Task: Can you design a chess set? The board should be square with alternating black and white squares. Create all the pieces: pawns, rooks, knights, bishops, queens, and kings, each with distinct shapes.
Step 2777:
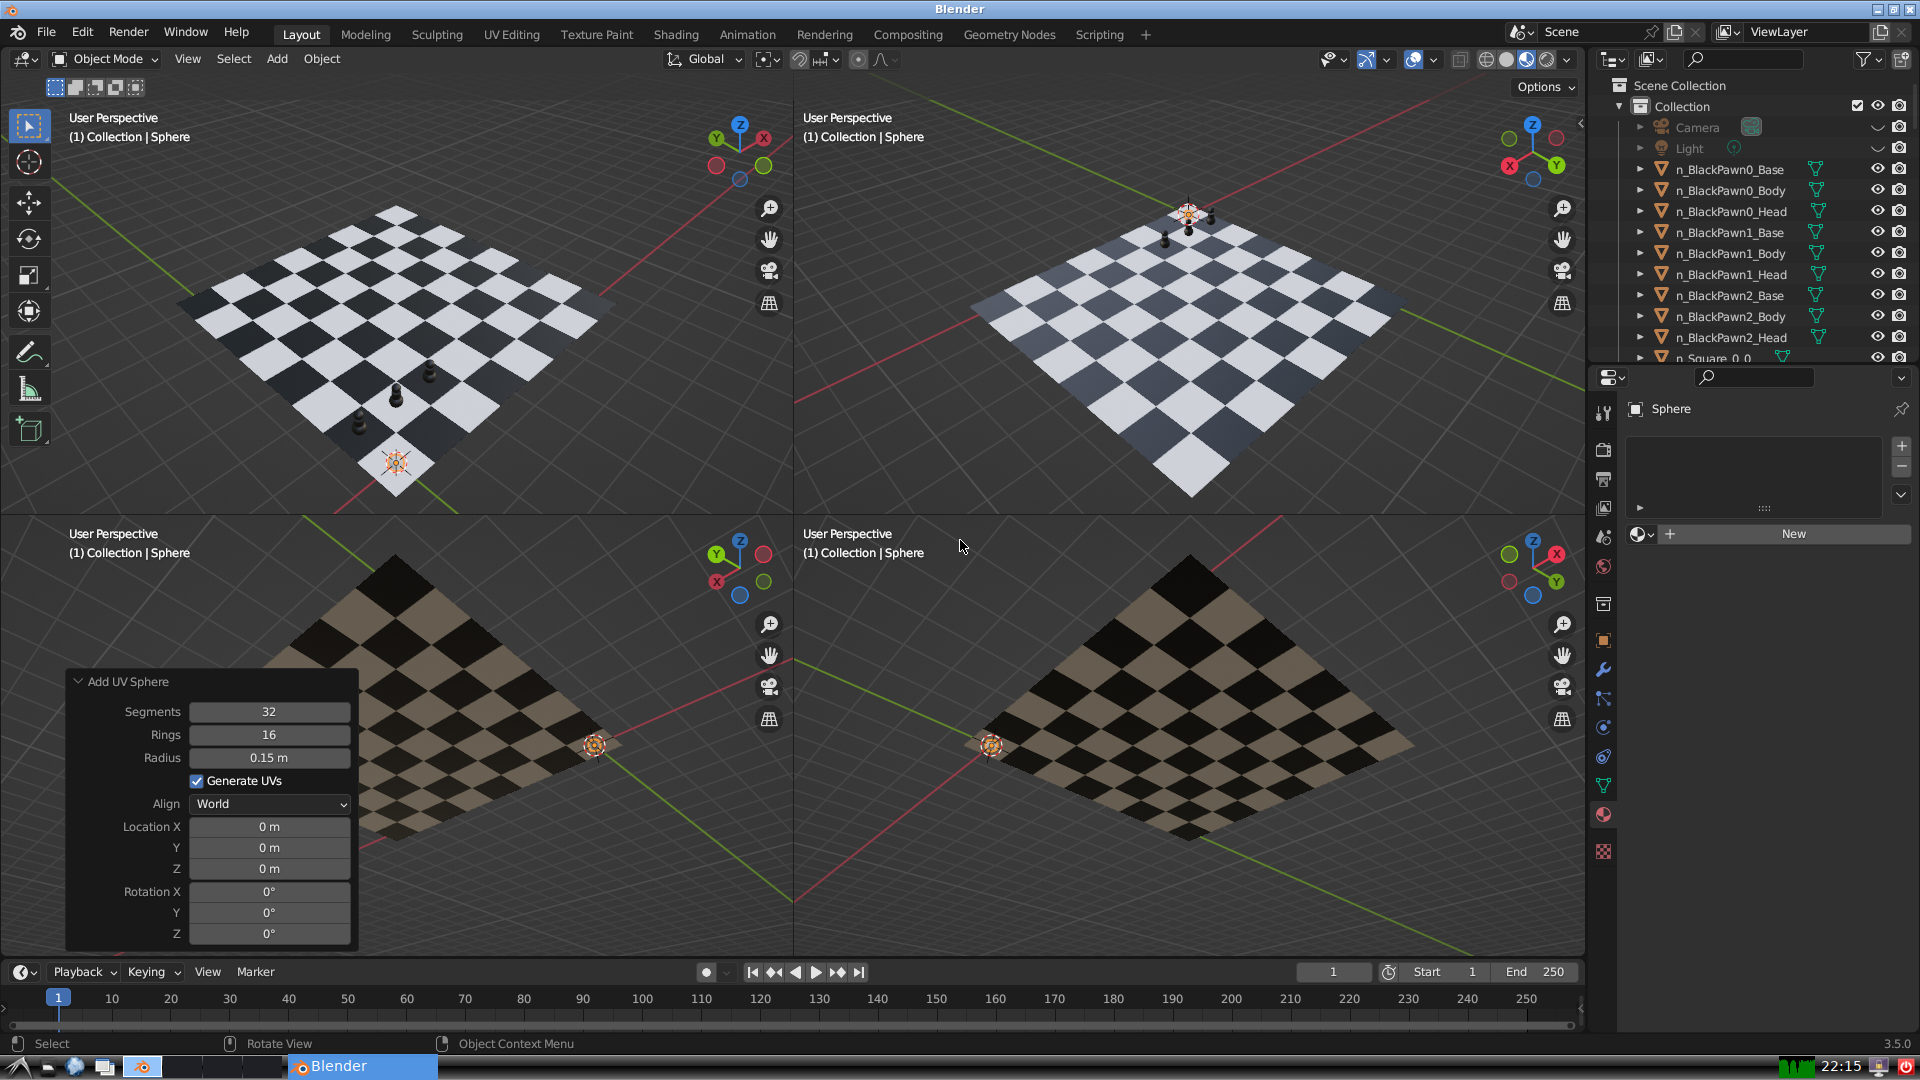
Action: {"mouse_move": [270, 827]}